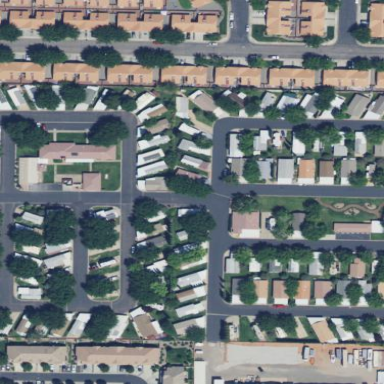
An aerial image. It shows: Residential area designated as trailer park.